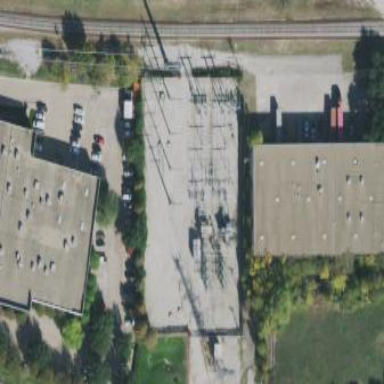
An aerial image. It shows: Outdoor distribution substation.